Interaction volume radius: 5 \u00c5
Interaction volume height: 40 \u00c5
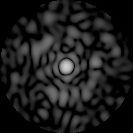
Disorder parameter: 0.8331